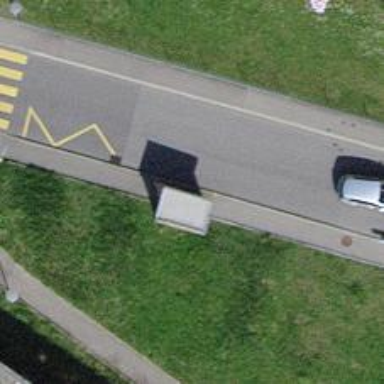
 serving as platform for public transportation."